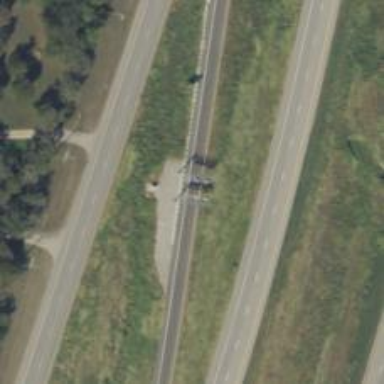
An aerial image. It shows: Toll gantry on the road.